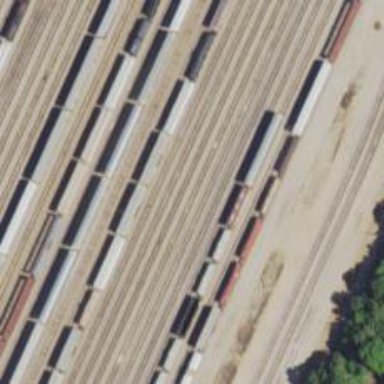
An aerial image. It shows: Railway siding for service.